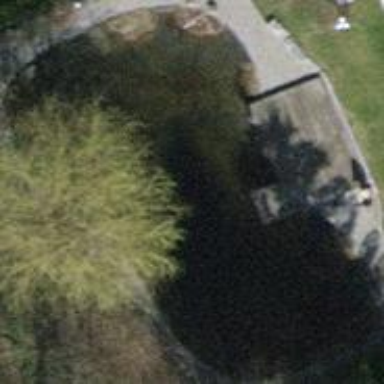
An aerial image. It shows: Peaceful pond surrounded by nature.